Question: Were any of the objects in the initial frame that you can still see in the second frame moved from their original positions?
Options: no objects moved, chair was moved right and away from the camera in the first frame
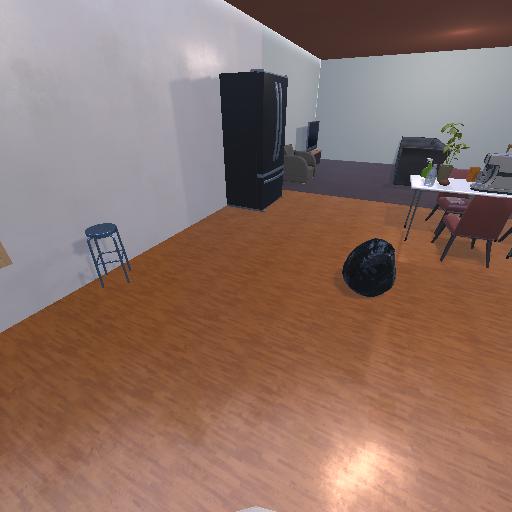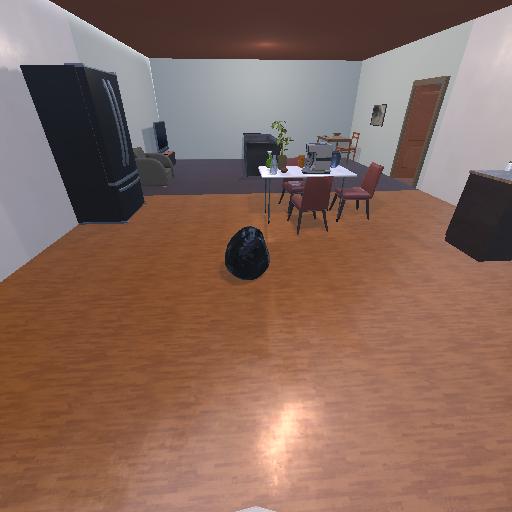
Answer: no objects moved